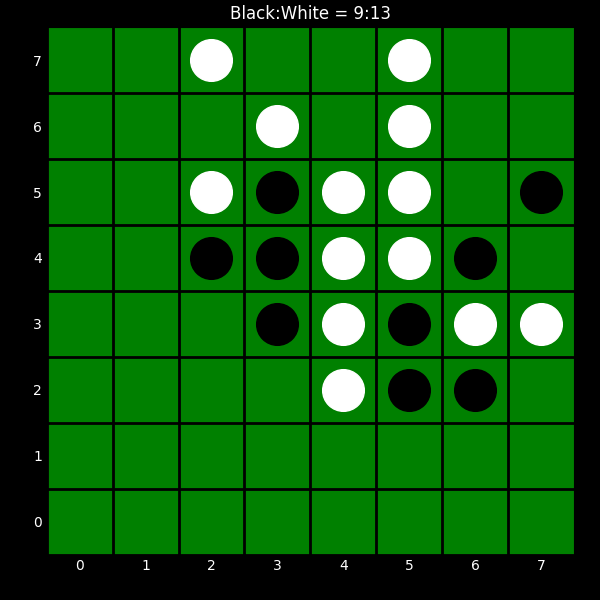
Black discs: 9
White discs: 13